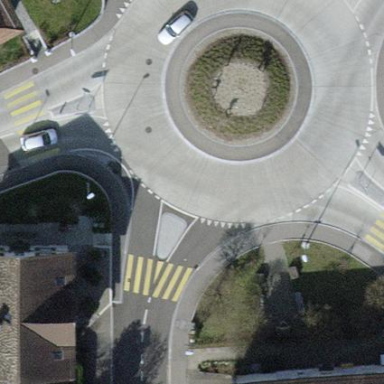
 featuring roundabout. The sidewalk is separate from the road."